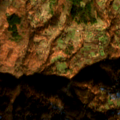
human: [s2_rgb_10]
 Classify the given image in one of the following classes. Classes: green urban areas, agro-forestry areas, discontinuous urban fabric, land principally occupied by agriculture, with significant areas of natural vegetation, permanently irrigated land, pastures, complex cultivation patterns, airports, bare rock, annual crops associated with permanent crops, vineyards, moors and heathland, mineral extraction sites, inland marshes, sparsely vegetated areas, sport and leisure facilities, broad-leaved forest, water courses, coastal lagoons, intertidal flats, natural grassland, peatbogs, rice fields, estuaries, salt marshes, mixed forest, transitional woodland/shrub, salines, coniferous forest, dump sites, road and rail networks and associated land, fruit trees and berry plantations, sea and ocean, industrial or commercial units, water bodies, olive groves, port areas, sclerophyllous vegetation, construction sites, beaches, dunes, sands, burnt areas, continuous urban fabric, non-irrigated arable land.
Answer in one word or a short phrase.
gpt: land principally occupied by agriculture, with significant areas of natural vegetation, broad-leaved forest, transitional woodland/shrub